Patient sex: F
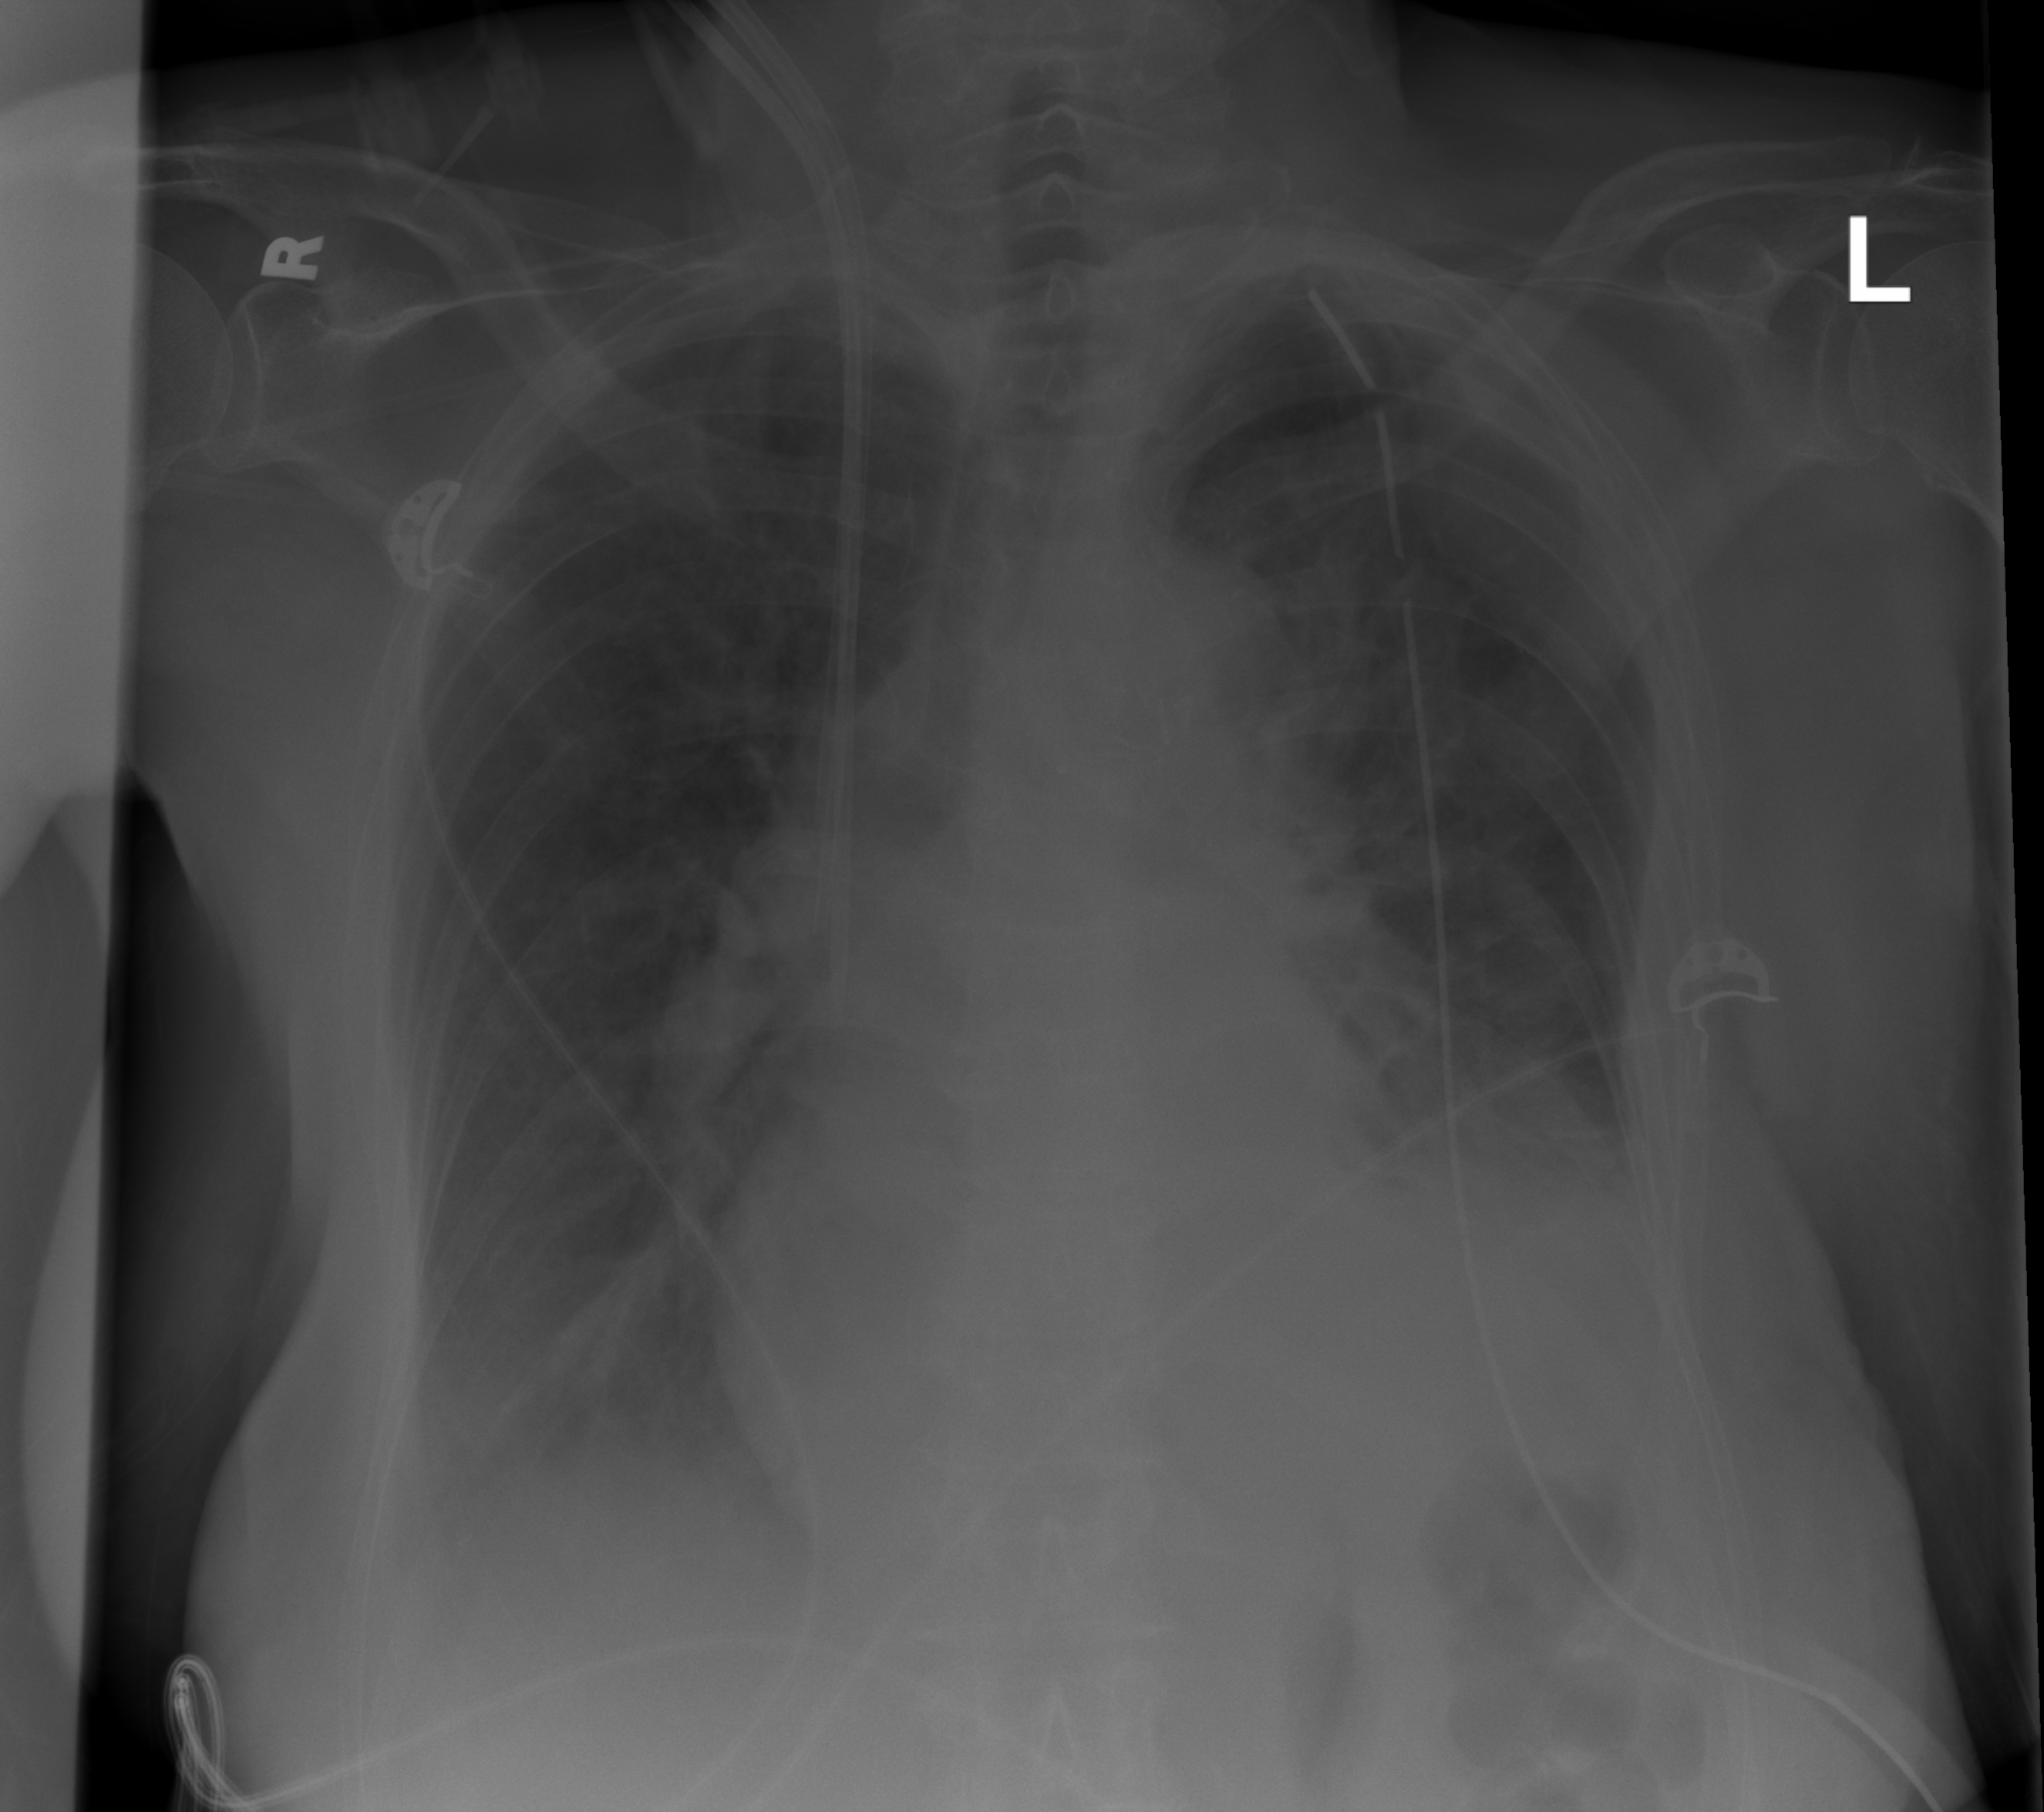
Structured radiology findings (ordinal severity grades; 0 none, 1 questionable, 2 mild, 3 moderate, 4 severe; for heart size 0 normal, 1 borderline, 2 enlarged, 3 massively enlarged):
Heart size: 2
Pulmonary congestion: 2
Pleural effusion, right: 2
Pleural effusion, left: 2
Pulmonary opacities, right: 0
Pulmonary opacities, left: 2
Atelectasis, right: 2
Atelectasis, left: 2